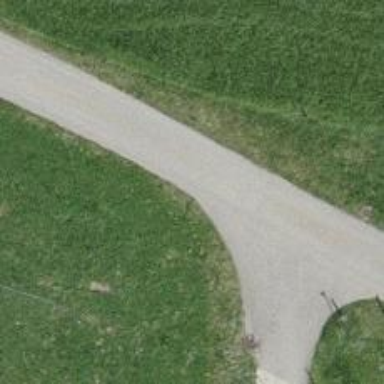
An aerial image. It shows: Well-maintained track road of grade 1.